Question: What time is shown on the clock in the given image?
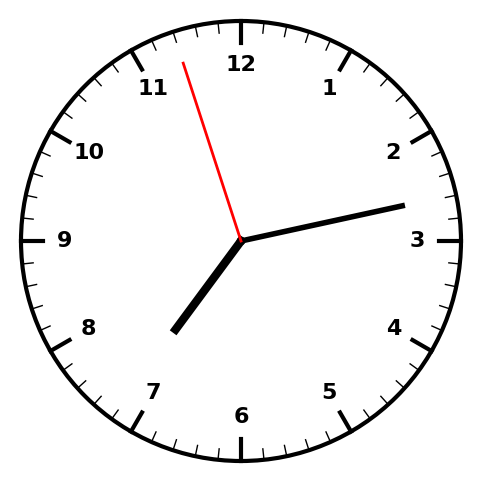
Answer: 07:12:57